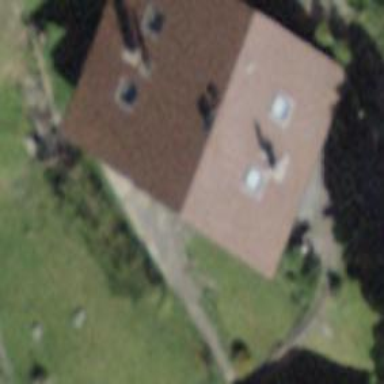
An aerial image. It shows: Simple and straightforward house.